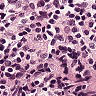
Metastatic tissue present: no